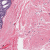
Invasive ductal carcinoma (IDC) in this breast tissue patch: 0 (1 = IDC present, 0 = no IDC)